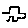
Label: car